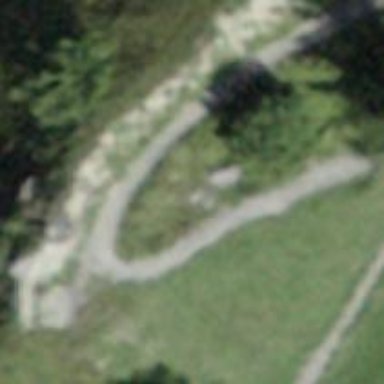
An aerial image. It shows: Brown bench in the vicinity.